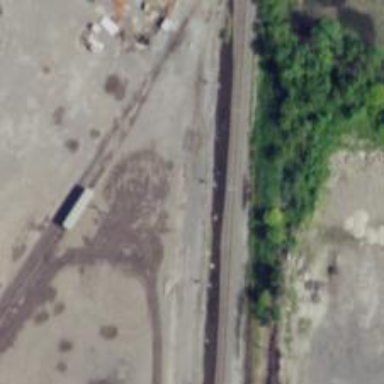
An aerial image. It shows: Rail spur service.